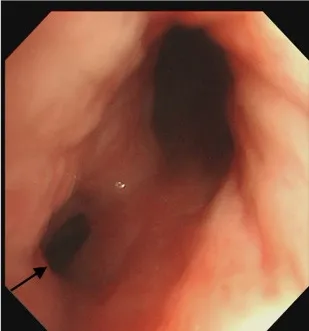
(B) Follow-up bronchoscopy two months later showed approximately 50% stenosis of the left main bronchus and luminal patency of the right main bronchus. The arrows indicate the location of the lesion.
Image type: endoscopy (airway_endoscopy)